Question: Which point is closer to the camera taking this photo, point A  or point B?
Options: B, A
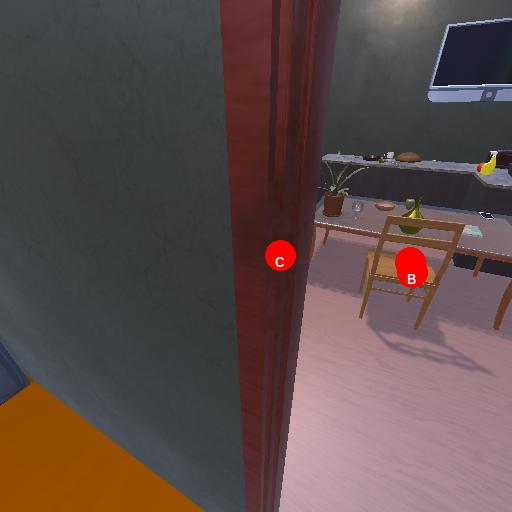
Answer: B